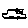
Label: car